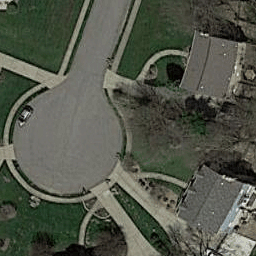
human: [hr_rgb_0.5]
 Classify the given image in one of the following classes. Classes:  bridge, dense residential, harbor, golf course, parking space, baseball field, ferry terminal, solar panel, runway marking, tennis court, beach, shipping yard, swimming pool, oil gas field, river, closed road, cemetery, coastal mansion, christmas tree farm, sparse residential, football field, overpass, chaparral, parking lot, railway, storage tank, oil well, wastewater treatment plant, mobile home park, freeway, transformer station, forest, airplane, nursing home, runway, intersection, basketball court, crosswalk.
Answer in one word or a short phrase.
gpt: closed road